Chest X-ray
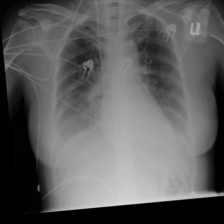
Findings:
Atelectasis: positive
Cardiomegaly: negative
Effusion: positive
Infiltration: negative
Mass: negative
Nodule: negative
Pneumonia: negative
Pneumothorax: negative
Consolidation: positive
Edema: positive
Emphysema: negative
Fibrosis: negative
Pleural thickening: negative
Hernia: negative